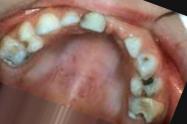
Condition: Caries